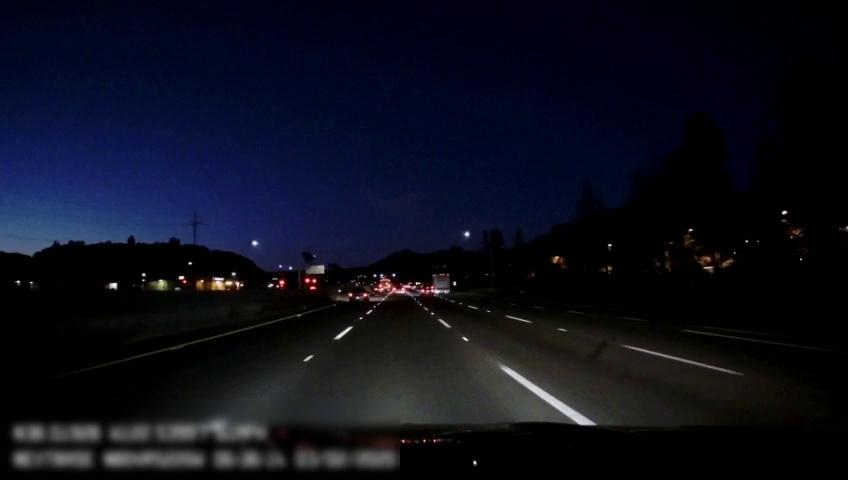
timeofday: Night
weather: Other
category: Drivable Space
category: Vehicles | Car
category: Vehicles | Car
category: Vehicles | Car
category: Vehicles | Truck
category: Vehicles | Car
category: Lanes | Alternate Lane
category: Lanes | Current Lane
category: Lanes | Current Lane
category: Lanes | Alternate Lane
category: Lanes | Alternate Lane
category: Lanes | Alternate Lane